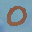
Label: 0